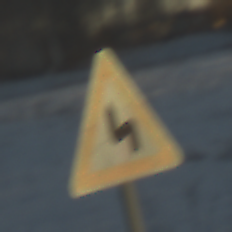
Verkehrszeichen: DoppelkurveZunaechstLinks
Umgebung: Outdoor, Nature
Tageszeit: SunriseSunset
Wetter: Clear
Licht: Natural
Jahreszeit: Winter
Kontrast: LowContrast